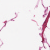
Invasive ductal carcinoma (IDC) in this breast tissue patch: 0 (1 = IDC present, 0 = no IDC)